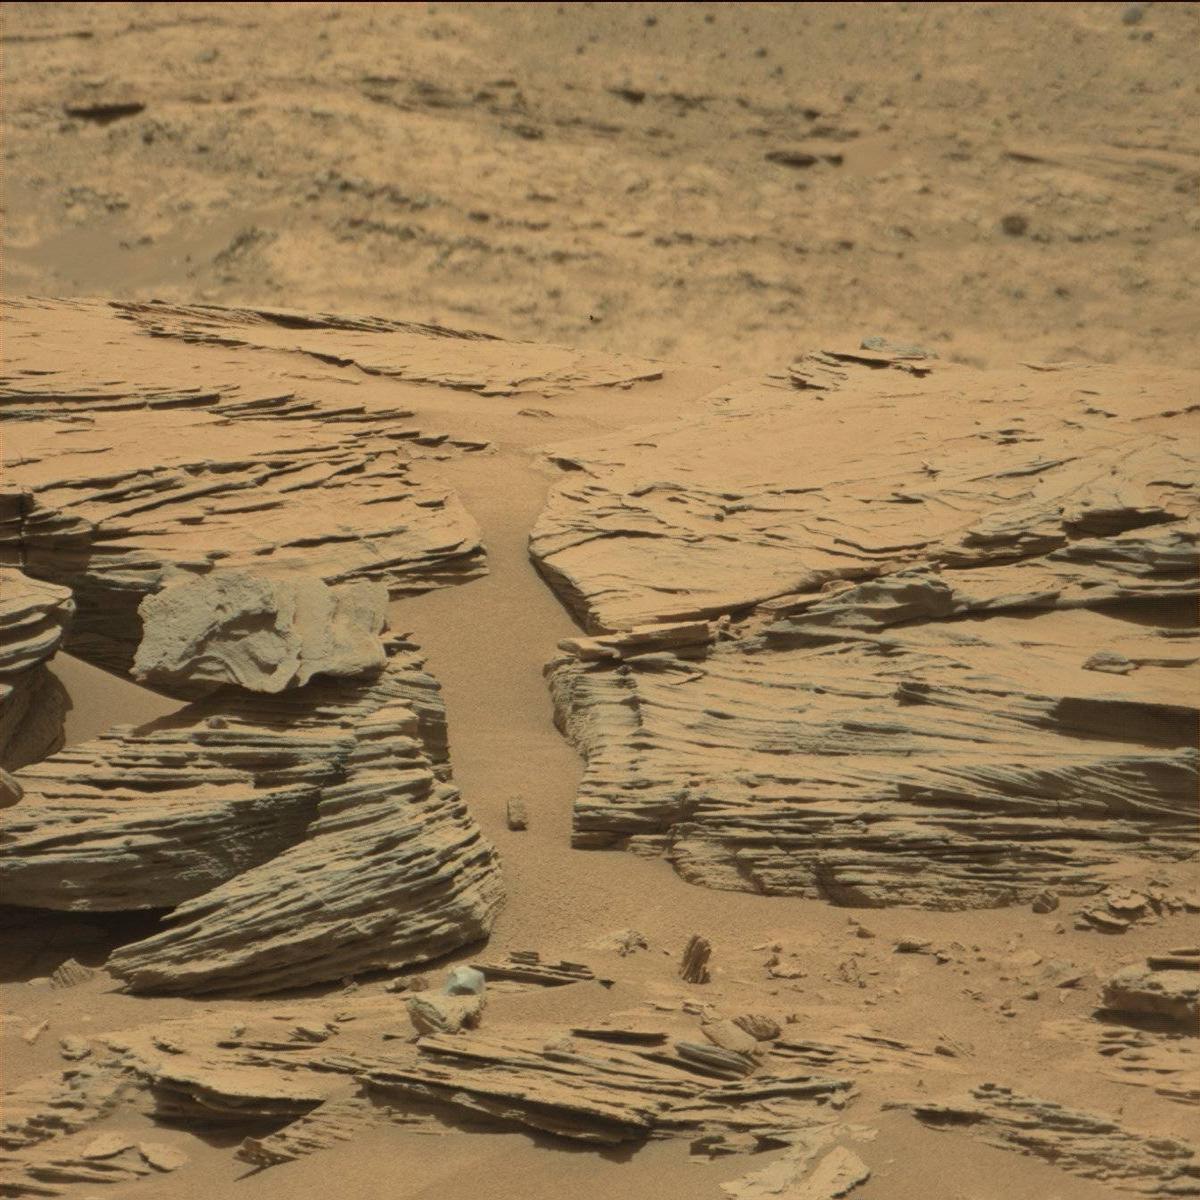
Terrain classes present: Bedrock, Rock, Sand / Soil